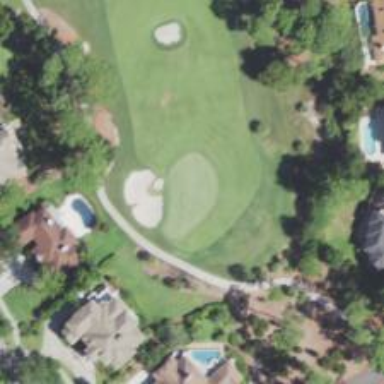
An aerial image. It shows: View of golf hole.